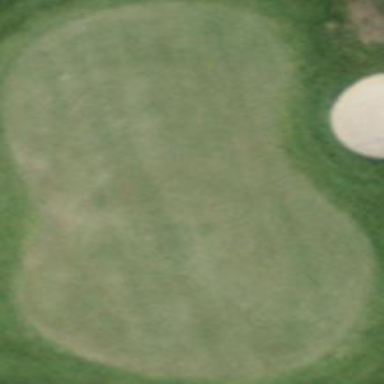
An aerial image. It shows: Picturesque green golfing area with grass land use.